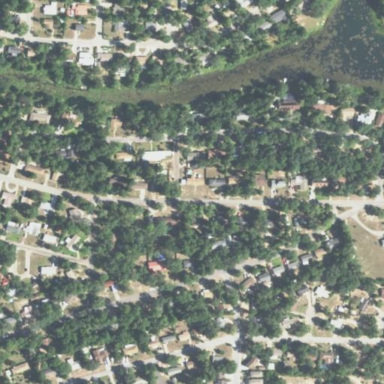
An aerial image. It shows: Residential area composed of single-family homes.